Question: I have table with following structure

Whenever user click on checkbook and click on link "Compare Diff" table column should highlight if the value is different . Users can select two , once user select two out of three (or more than three) other row will hide and only comparing rows will be shown.
<URL>
Edits:
How I can add class to colgroup > col if any of the value in that column is diffrent?
Or
How can I add class/highlight div of the selected row compared td?
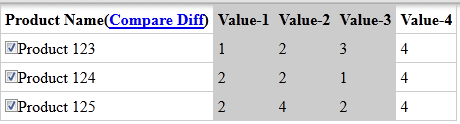
Answer: '''
jQuery(document).ready(function() {
$("#compareme").click(function() {
//get all checkboxes that are not selected
var not_selected = $("input:not(:checked)");
//get all checkboxes that are selected
var selected = $("input:checked");
if($(selected).length < 2) {
//you need more than 1 for comparison
alert("please select more than 1 product")
} else {
//hide the not selected ones
$(not_selected).closest("tr").hide();
}
//loop through your columns
for(var i = 1; i < 5; i++) {
var prev = null;
$.each($(selected), function() {
var curr = $(this).closest("tr").find("td").eq(i).text();
//if at least one value is different highlight the column
if(curr !== prev && prev !== null) {
$("col").eq(i).addClass("highlight");
}
prev = curr;
})
}
})
});
'''